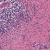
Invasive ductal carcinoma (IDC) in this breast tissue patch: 0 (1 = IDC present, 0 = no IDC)